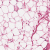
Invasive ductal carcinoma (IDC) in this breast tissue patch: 0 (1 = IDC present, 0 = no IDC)